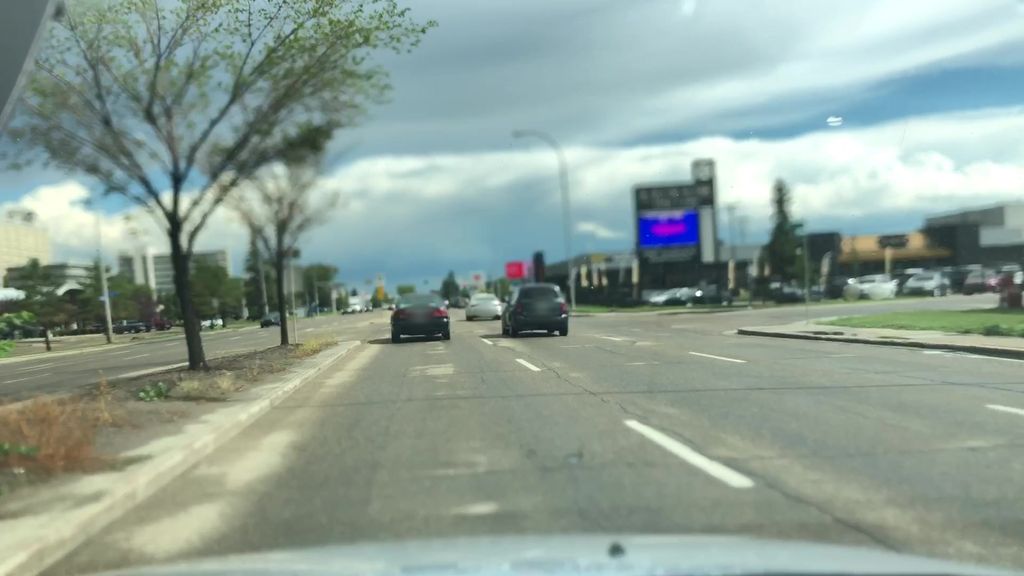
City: edmonton